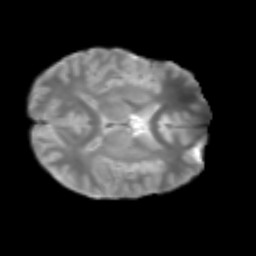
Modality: T2w
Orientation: axial
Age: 23
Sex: male
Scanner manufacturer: siemens
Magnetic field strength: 3 T
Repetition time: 2.3 s
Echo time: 0.085 s